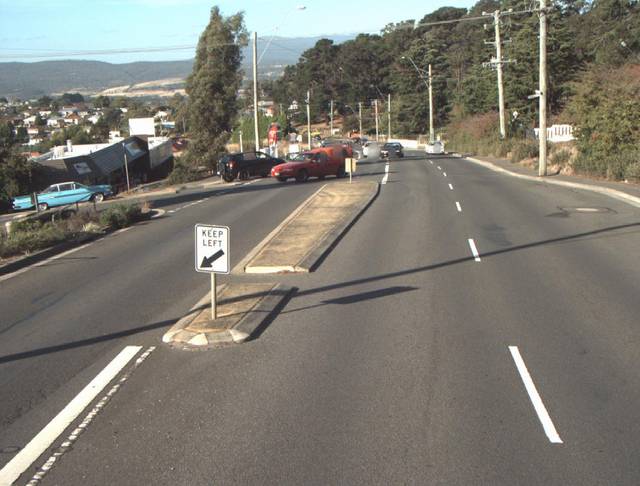
Region: Australia
Coordinates: -41.467, 147.141